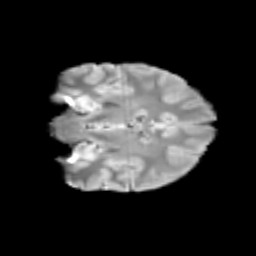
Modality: T2w
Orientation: coronal
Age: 14
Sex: female
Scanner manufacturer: siemens
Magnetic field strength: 3 T
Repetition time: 3.8 s
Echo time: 0.07 s